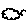
Label: cloud